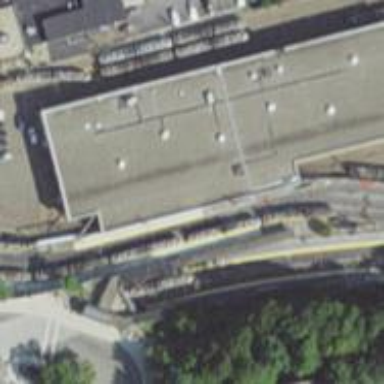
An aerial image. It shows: Railway service station.